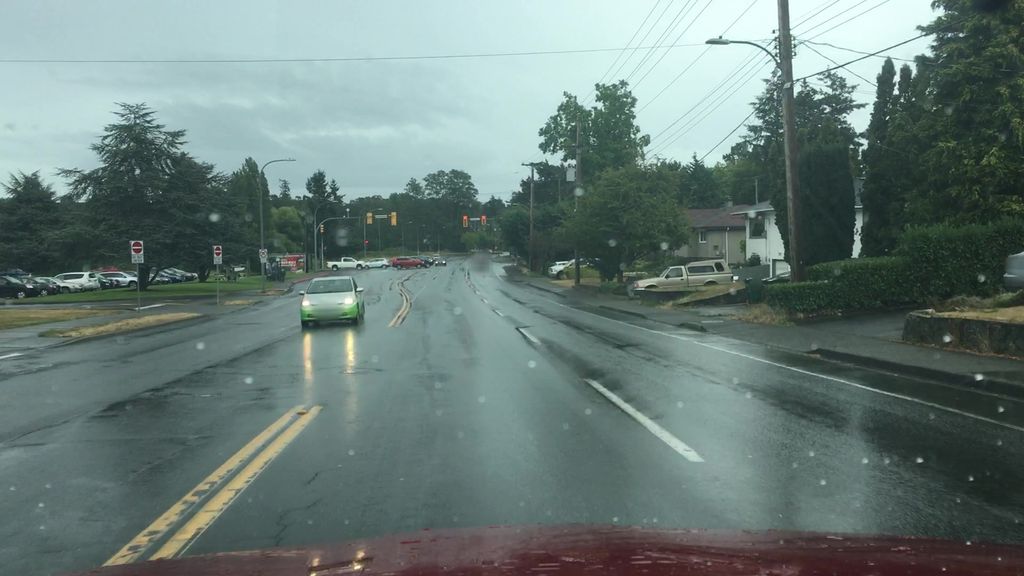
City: victoria